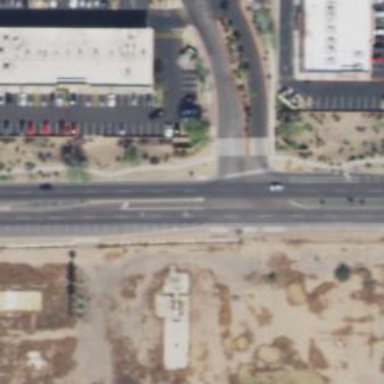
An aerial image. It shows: Asphalt road with primary link designation.